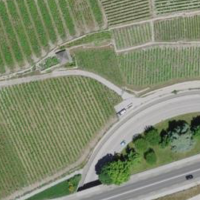
EUNIS habitat code: 40
Species observed at this site:
Opuntia humifusa